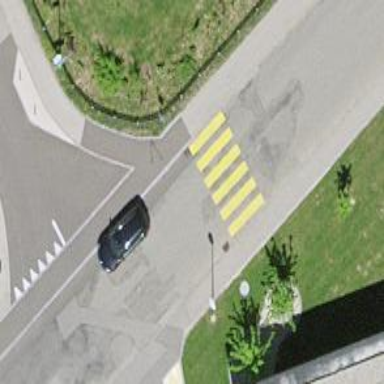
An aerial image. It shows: Zebra crossing on the road.